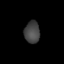
Tissue: lung
Cell type: Epithelial cells
Senescence score: 0.2164
Nuclear area (px): 333
Mean DAPI intensity: 67.898